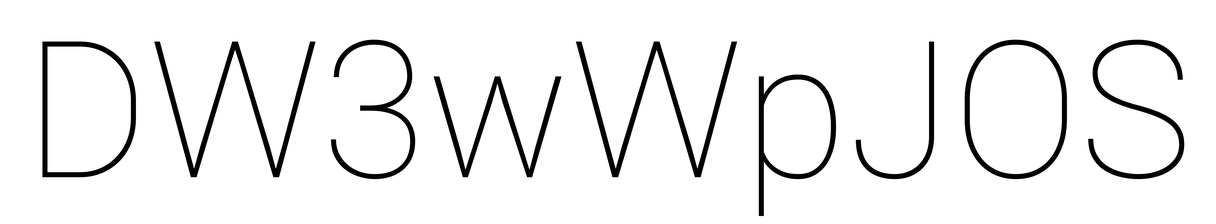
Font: Roboto_Thin